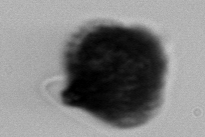
Label: Gonyaulax